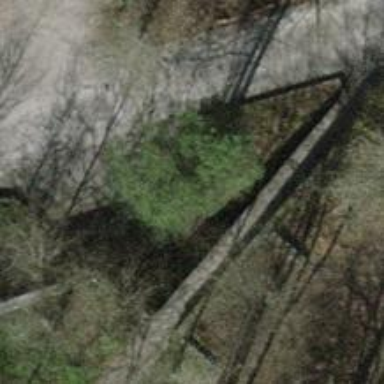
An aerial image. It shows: Concrete footway bridge.